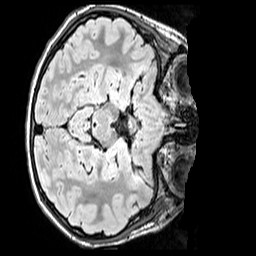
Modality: FLAIR
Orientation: axial
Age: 10
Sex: male
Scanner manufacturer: siemens
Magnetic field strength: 3 T
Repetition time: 5 s
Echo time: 0.388 s